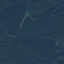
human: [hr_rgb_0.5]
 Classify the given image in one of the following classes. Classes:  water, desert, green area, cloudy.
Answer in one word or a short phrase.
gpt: green area